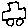
Label: car